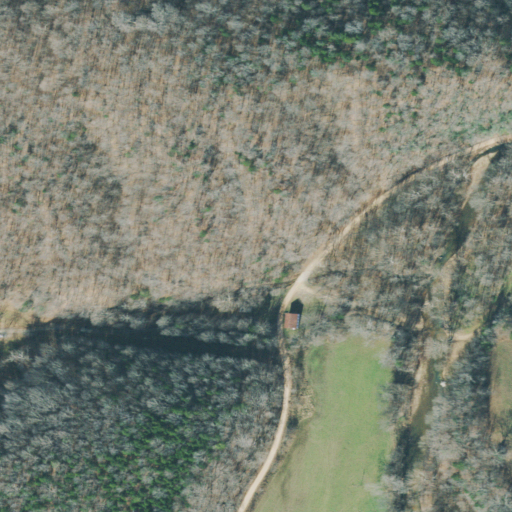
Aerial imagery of valley in Tennessee named Mill Hollow containing deciduous forest, open development, mixed forest, and pasture